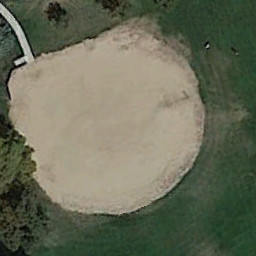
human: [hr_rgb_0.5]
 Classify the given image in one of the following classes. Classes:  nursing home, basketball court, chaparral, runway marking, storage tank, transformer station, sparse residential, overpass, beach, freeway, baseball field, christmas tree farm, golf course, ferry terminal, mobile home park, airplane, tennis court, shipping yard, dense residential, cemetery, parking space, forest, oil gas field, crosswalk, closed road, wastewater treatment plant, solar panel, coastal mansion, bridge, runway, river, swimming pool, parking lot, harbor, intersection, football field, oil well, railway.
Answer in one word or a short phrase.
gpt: baseball field